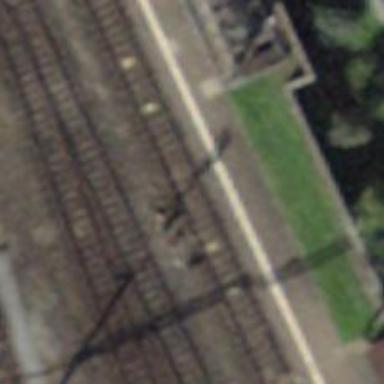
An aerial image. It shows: Railway signal.